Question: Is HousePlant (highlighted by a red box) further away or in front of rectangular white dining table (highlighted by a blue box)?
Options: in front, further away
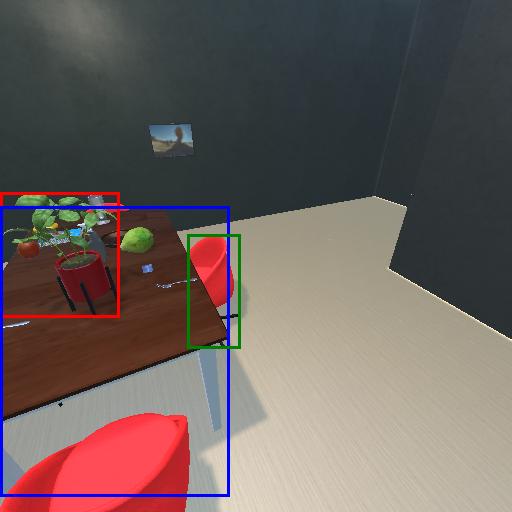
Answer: in front